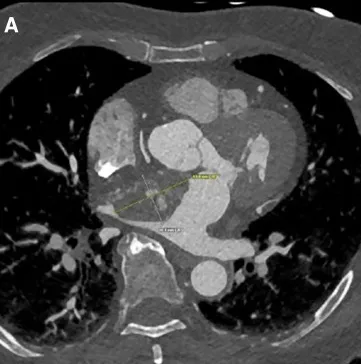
(A) CTA revealing a 41 mm x 27 mm x 33 mm broad-based lobulated mass in the left atrium that extends into the mitral annulus.
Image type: radiology (ct)